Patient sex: M
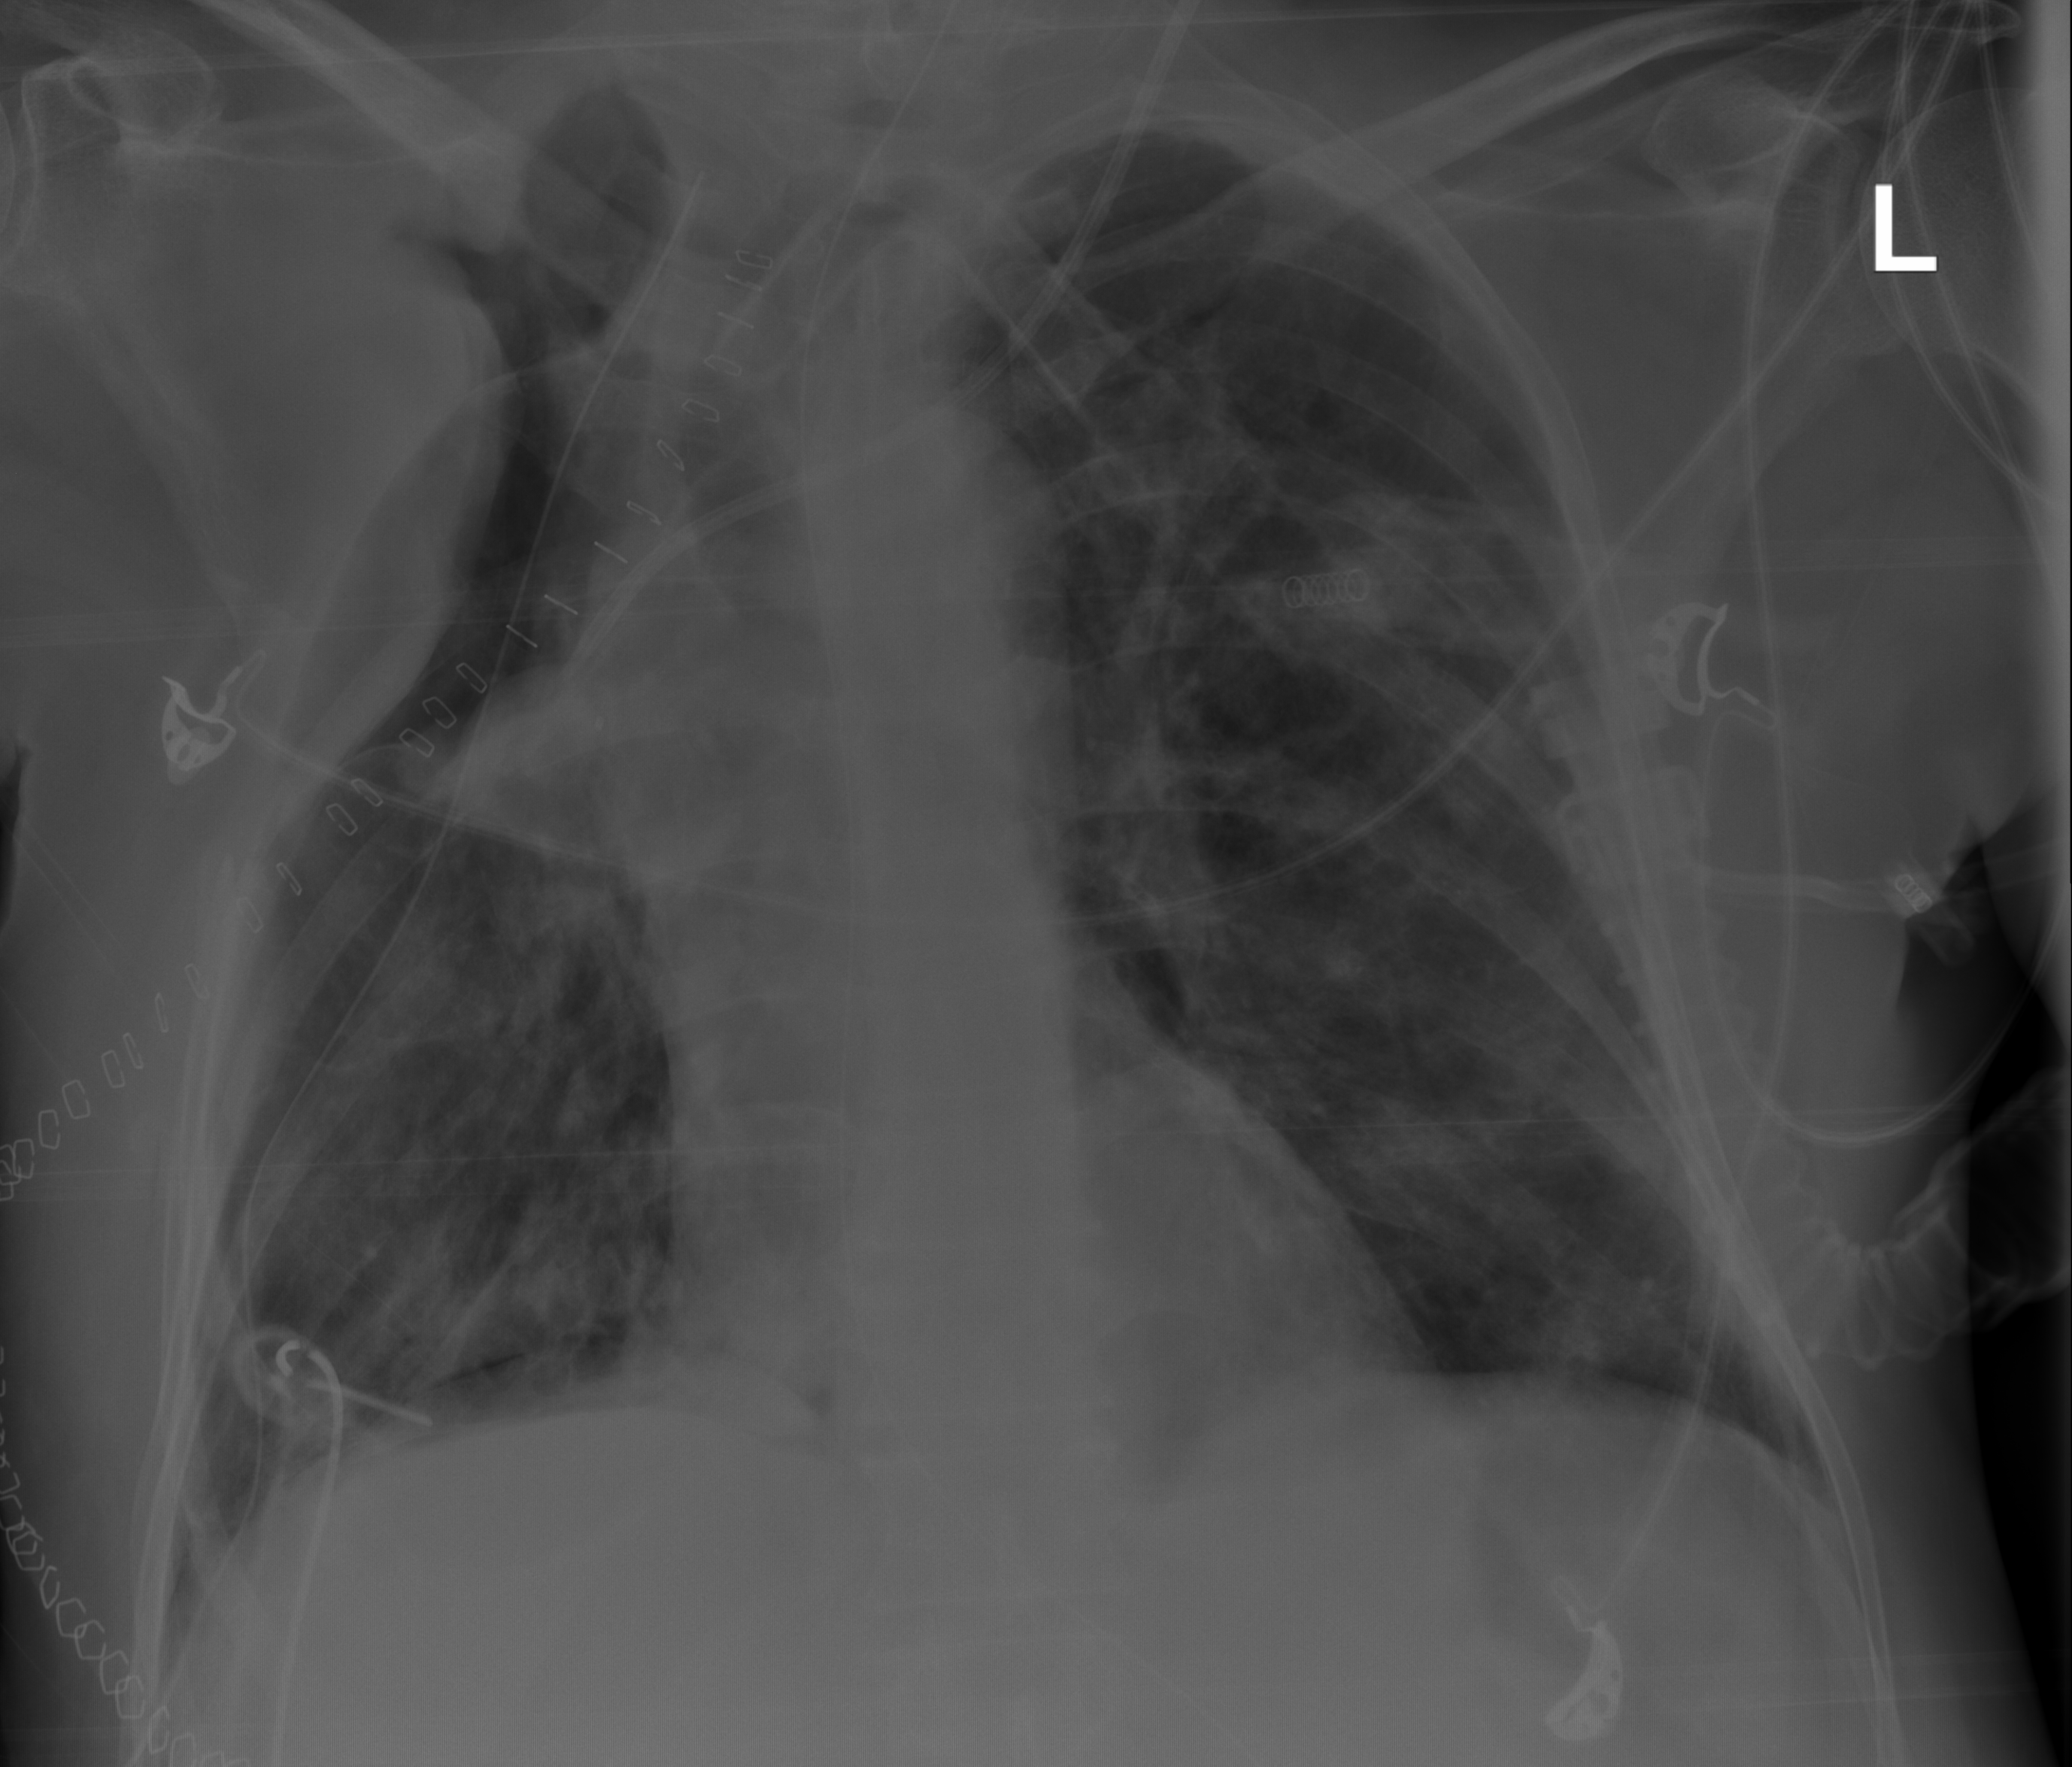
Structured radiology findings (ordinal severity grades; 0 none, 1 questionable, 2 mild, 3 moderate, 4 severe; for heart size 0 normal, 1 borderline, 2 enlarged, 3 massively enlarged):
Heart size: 0
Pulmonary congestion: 0
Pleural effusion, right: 0
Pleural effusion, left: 0
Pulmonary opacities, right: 0
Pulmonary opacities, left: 0
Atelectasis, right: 2
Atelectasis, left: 1